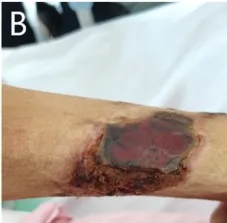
Follow-up skin condition.
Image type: medical_photograph (skin_photograph)